Question: I have a Typo3(11.5.12) website, with a <URL> and the Fluid Template Engine.
I want to create a dynamic table element in a custom template. It is supposed to create an element for each entry a user makes on a the page in Typo3.
I tried to implement this with a table and I want to make an iterator, that loops once for each element added to this table in the custom html layout. In the loop I want to create an element containing the text of the table row and a custom ID.
I already made an Iterator with fluid, that loops for each element in an array, so maybe converting the table content to an array might work?
If there is another content module that fits better I would use that, I also considered a simple text element with an iterator for each line.
I made a variable , which gets the content of said table in the file.
The table:

The variable in :
'''
variables{
content < styles.content.get
}
'''
The (current) content of the variable:
'''
<div id="c21" class="frame frame-default frame-type-table frame-layout-0">
<table class="ce-table">
<tbody>
<tr> <td> Testkunde 1 </td> </tr>
<tr> <td> Testkunde 2 </td> </tr>
<tr> <td> Testkunde 3 </td> </tr>
<tr> <td> Testkunde 4 </td> </tr>
<tr> <td> Testkunde 5 </td> </tr>
<tr> <td> Testkunde 6 </td> </tr>
<tr> <td> Testkunde 7 </td> </tr>
<tr> <td> Testkunde 8 </td> </tr>
<tr> <td> Testkunde 9 </td> </tr>
<tr> <td> Testkunde 10 </td> </tr>
</tbody>
</table>
</div>
'''
Snippet from the custom html layout, where I want to implement the iterator:
'''
<table>
<tr>
<td>
<form>
<input type="hidden" name="id" value="4">
<input type="hidden" name="Select" value="All">
<select name="Nr" size="20" style="width:400px;">
<option value="1">Kunde 1</option>
<option value="2">Kunde 2</option>
<option value="3">Kunde 3</option>
<option value="4">Kunde 4</option>
<option value="99"> {content}</option>
<!--I want to create an option element
for each line of the table here-->
</select>
</form>
</td>
</tr>
</table>
'''
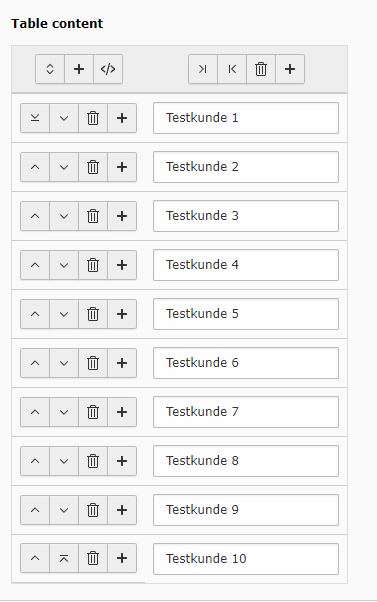
Answer: When manually rendering a backend-created text table, I built my own fluid view helper for this that wraps 'TYPO3\CMS\Core\Utility\CsvUtility::csvToArray'. Its result can easily be iterated on.